Question: I am trying to delete a record of 'richiestePreventivo' but when I do this Sql code in phpmyadmin I have 0 rows deleted:
'''
DELETE FROM 'RichiestePreventivo' as 'p' WHERE ('p'.'idImpresa' = 17)
'''
In 'richiestePreventivo' I have one record containing:
'''
id idPrivato idImpresa data_invio
13 11 17 2011-08-25
'''

What is the problem?
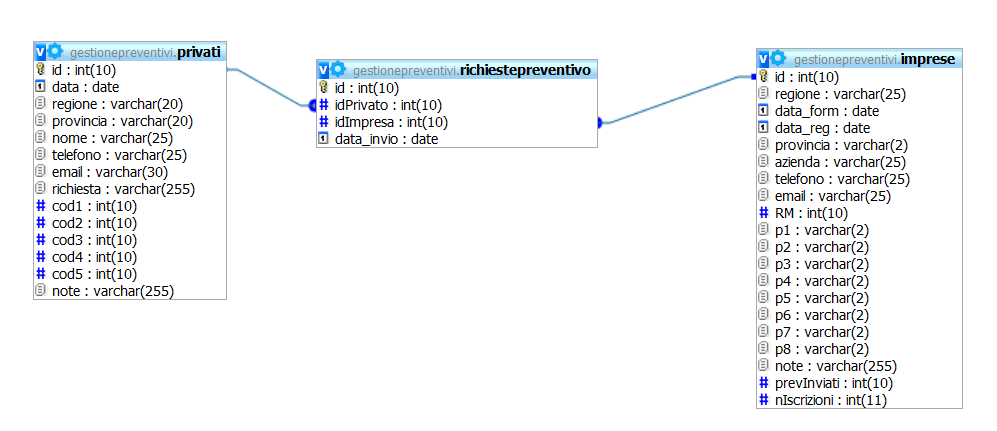
Answer: May be this column is a foreign key to another table and the foreign key properties for ON DELETE doesnot have a CASCADE option but has a NO ACTION option